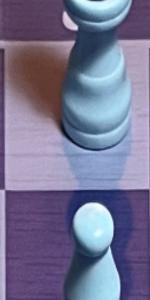
Label: Empty